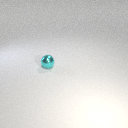
small cyan metal sphere